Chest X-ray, AP view. Patient: 71 years old, sex M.
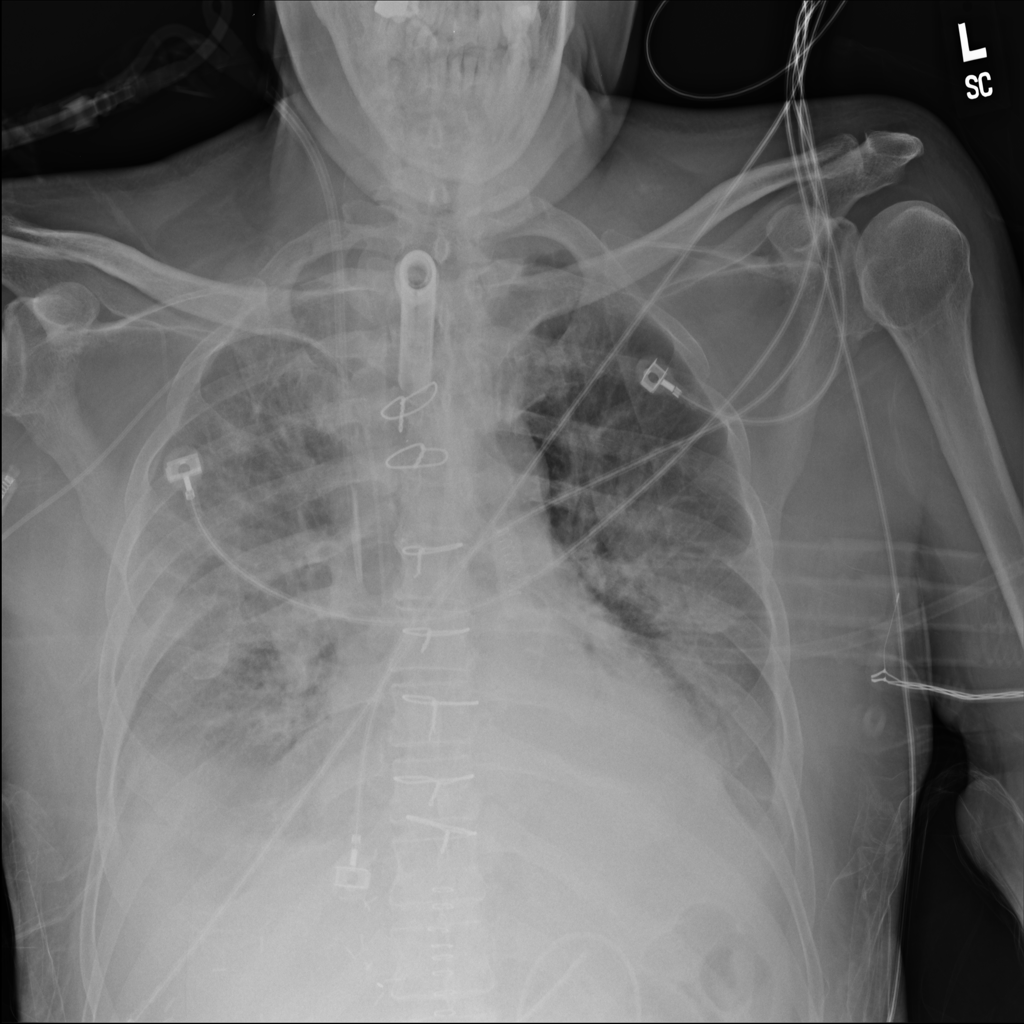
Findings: Atelectasis, Consolidation, Effusion